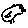
Label: bird